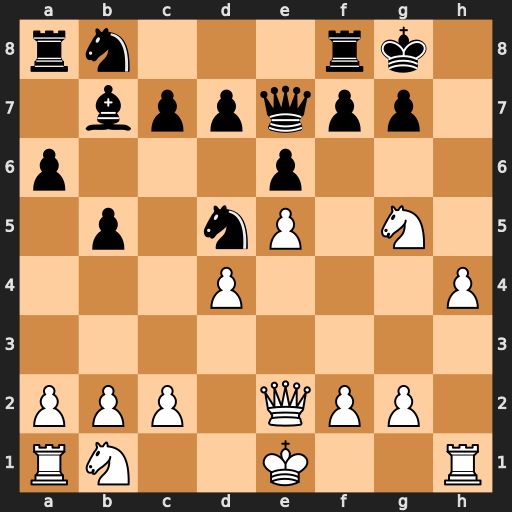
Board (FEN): rn3rk1/1bppqpp1/p3p3/1p1nP1N1/3P3P/8/PPP1QPP1/RN2K2R
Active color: w
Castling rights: KQ
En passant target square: -
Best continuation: Qh5 Nf6 exf6